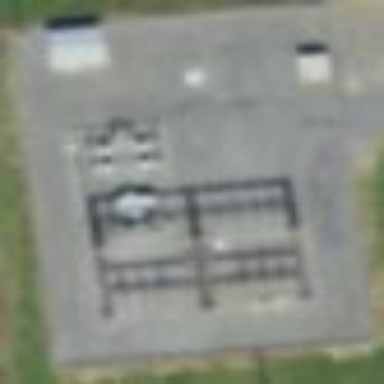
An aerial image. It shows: Power substation.